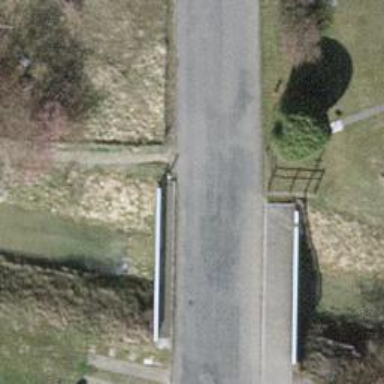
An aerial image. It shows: Asphalt sidewalk.